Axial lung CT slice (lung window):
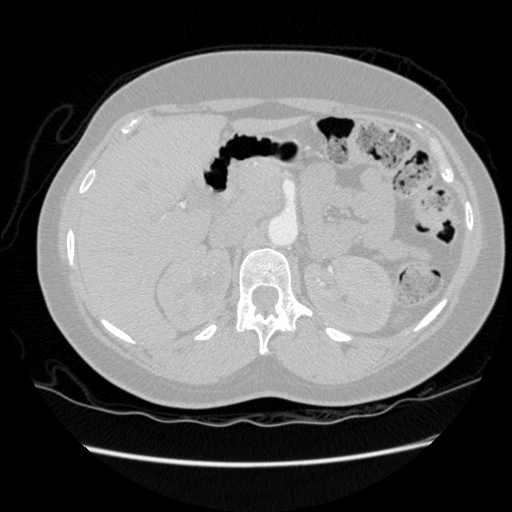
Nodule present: no